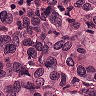
Metastatic tissue present: yes